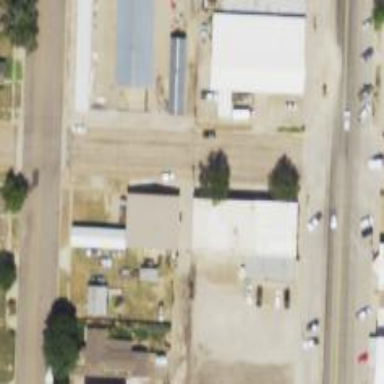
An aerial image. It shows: Alley classified as service road.